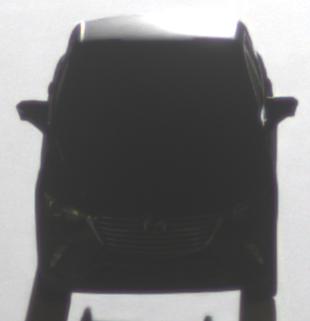
Make: Mazda
Model: CX-3 SKYACTIV-G 120
Detailed model: CX-3 (DK)
Model produced from: 2015/06
Model produced until: 2018/06
Doors: 5
Color: black
Road condition: dry road
Daytime: night
Contrast: high contrast